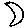
Label: moon